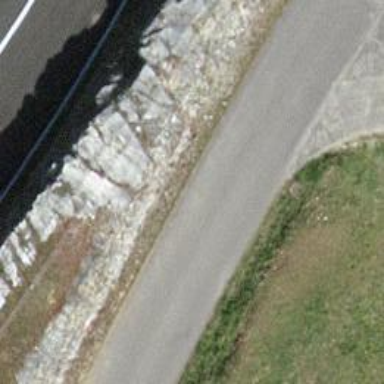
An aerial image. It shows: Unclassified road with asphalt surface.